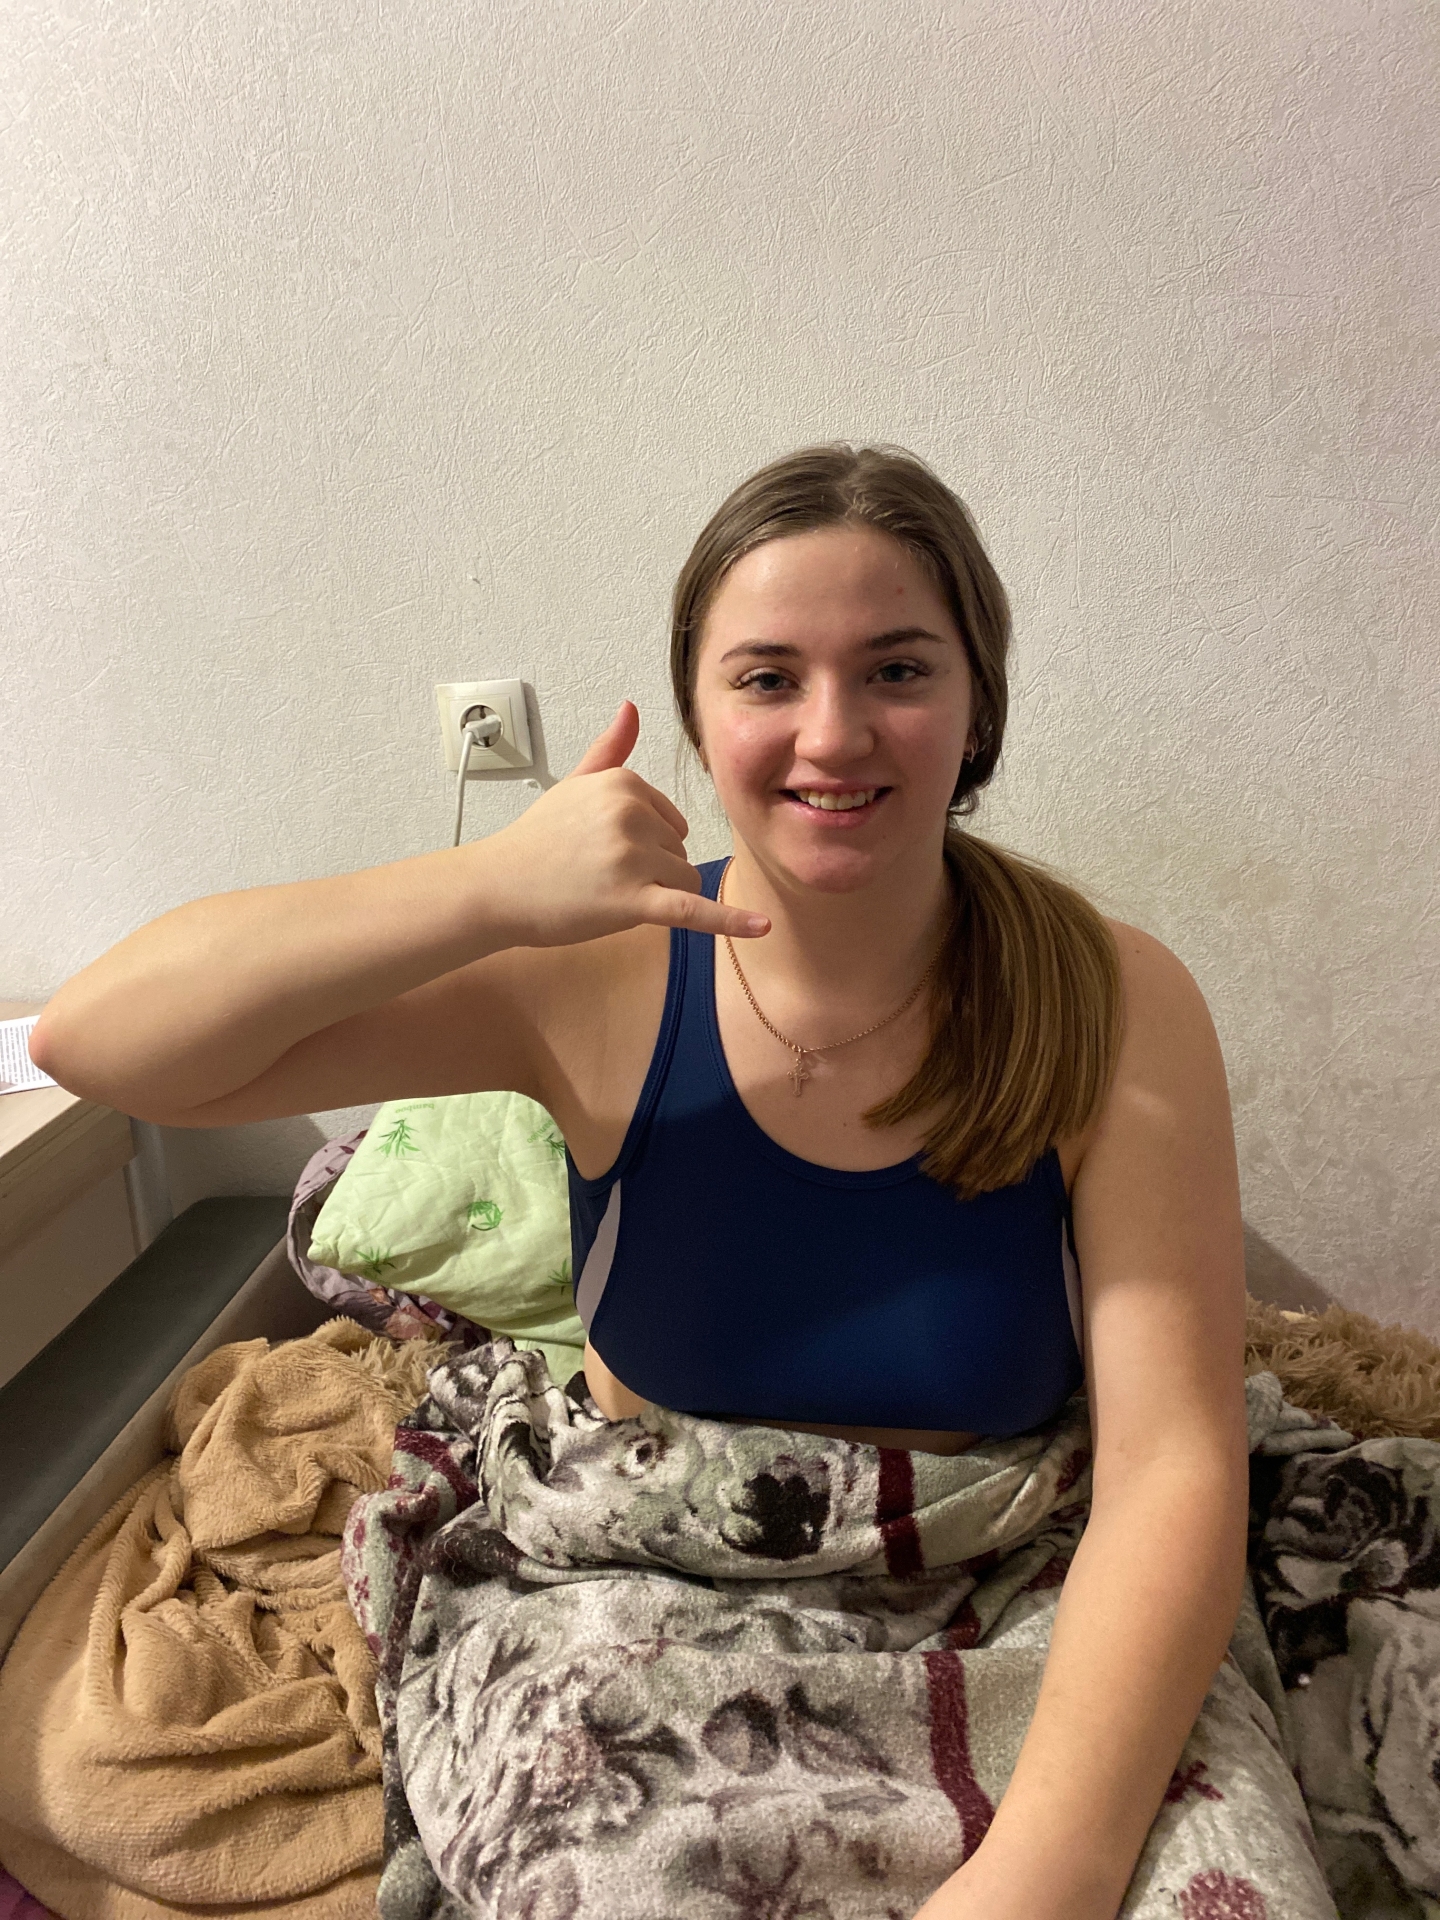
Label: clear